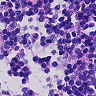
Metastatic tissue present: no